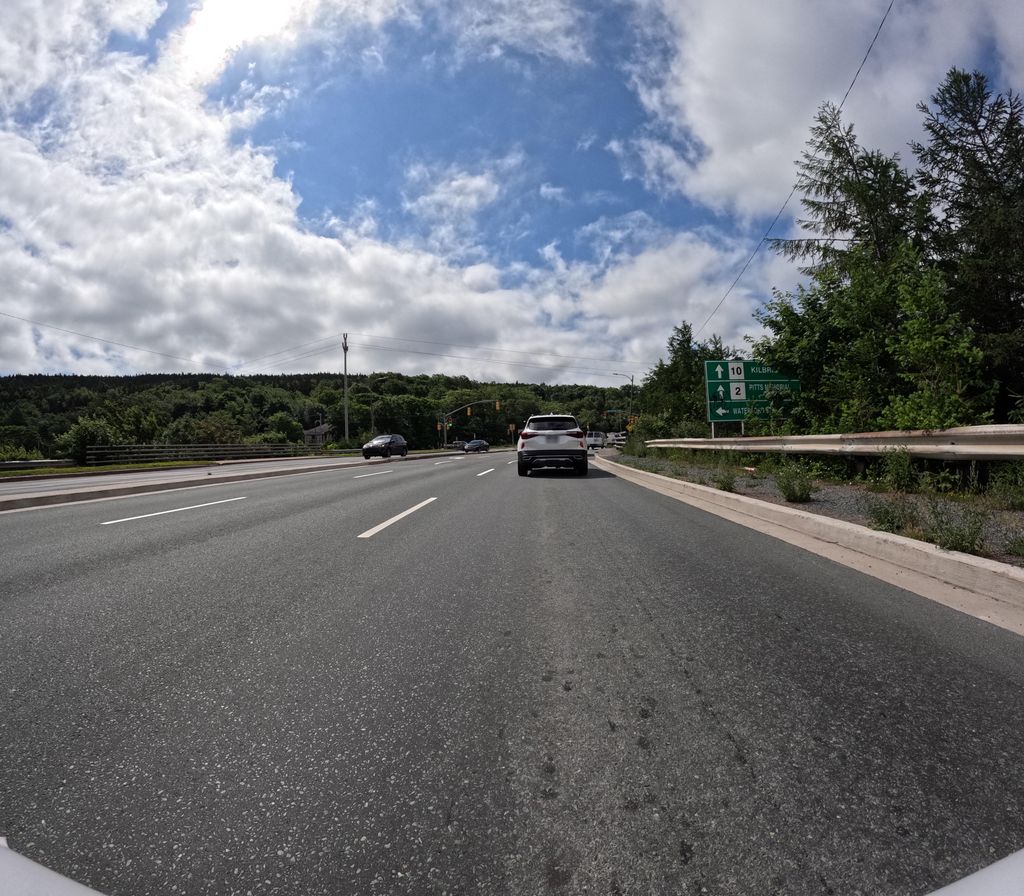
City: st_johns